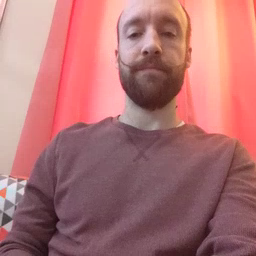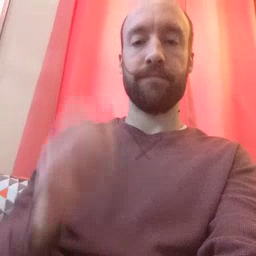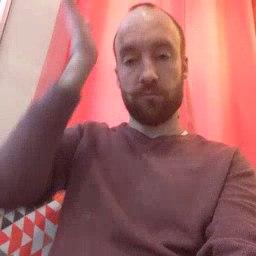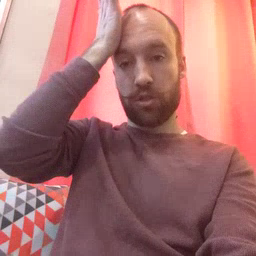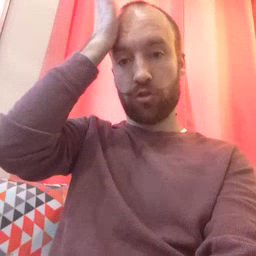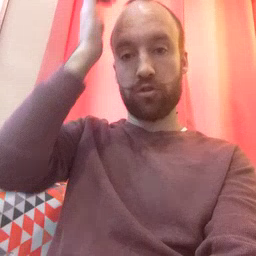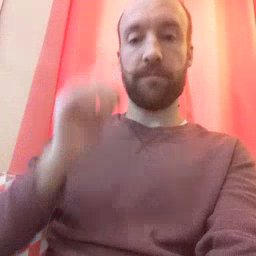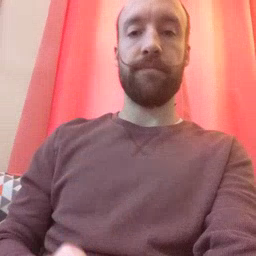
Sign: garbage